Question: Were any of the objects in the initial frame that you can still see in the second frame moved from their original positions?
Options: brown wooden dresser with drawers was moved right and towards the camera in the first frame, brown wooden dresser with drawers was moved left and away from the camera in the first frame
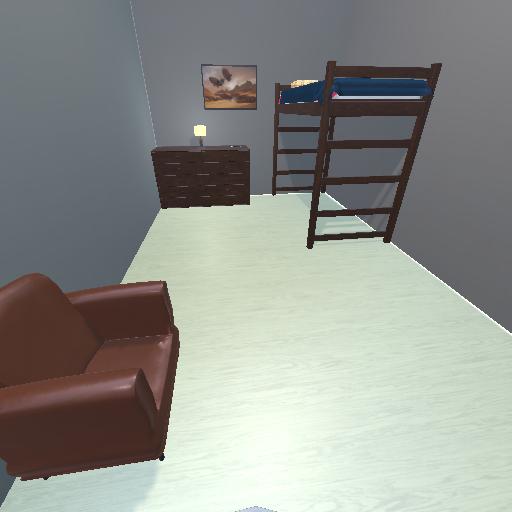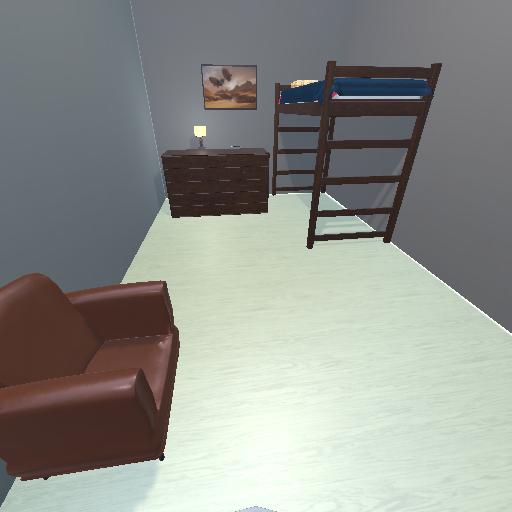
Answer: brown wooden dresser with drawers was moved right and towards the camera in the first frame